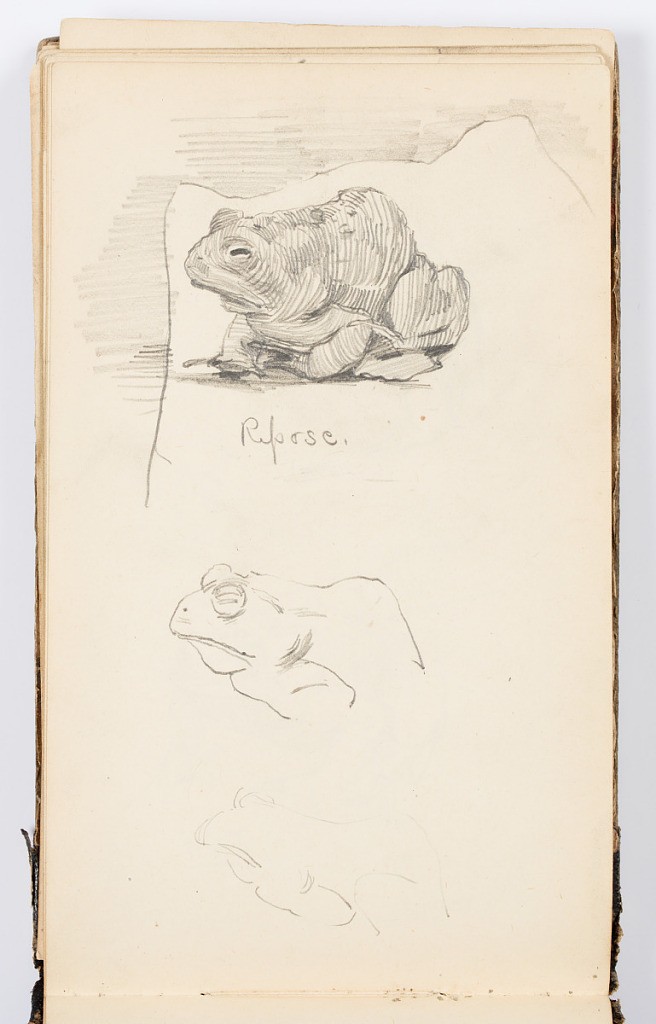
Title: Sketchbook Page
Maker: Kenyon Cox, American, 1856–1919
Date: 1875
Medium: Graphite on paper
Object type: Sketchbook folio
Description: Sketches of a frog or toad.